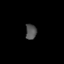
Tissue: skin
Cell type: Epithelial cells
Senescence score: 0.2773
Nuclear area (px): 166
Mean DAPI intensity: 82.506